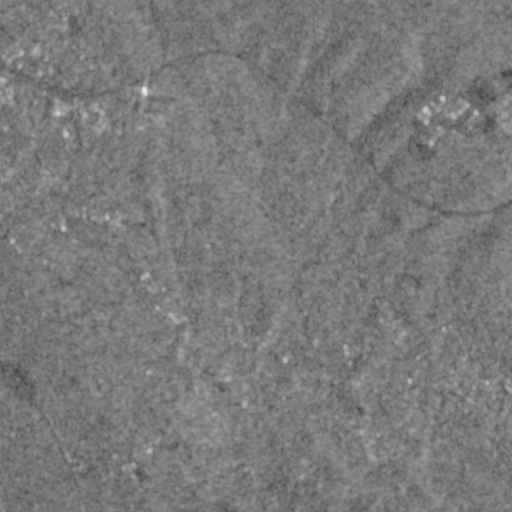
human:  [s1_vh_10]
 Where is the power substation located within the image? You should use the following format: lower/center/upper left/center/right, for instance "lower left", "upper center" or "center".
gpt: The power substation is located in the lower right of the image.
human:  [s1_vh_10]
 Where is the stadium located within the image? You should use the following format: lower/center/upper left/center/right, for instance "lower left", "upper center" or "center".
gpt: The stadium is located in the lower right of the image.
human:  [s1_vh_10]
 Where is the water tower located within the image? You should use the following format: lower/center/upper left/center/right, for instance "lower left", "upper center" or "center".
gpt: The water tower is located in the upper left of the image.
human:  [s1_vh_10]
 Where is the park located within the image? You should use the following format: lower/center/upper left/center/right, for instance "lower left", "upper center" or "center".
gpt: There is no park in the image.

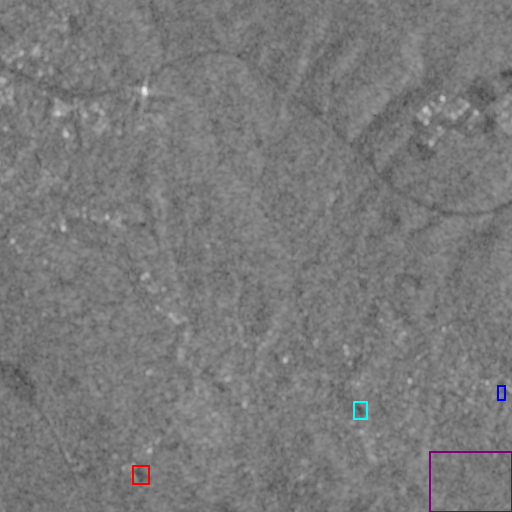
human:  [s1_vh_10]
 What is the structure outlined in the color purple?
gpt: The structure outlined in purple is a crop field.
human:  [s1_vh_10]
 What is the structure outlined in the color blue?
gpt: The structure outlined in blue is a gas station.
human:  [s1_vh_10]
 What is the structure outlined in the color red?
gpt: The structure outlined in red is a park.
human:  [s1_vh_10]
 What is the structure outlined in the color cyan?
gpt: The structure outlined in cyan is a stadium.
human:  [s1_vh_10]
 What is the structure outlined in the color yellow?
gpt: There is no yellow outline.